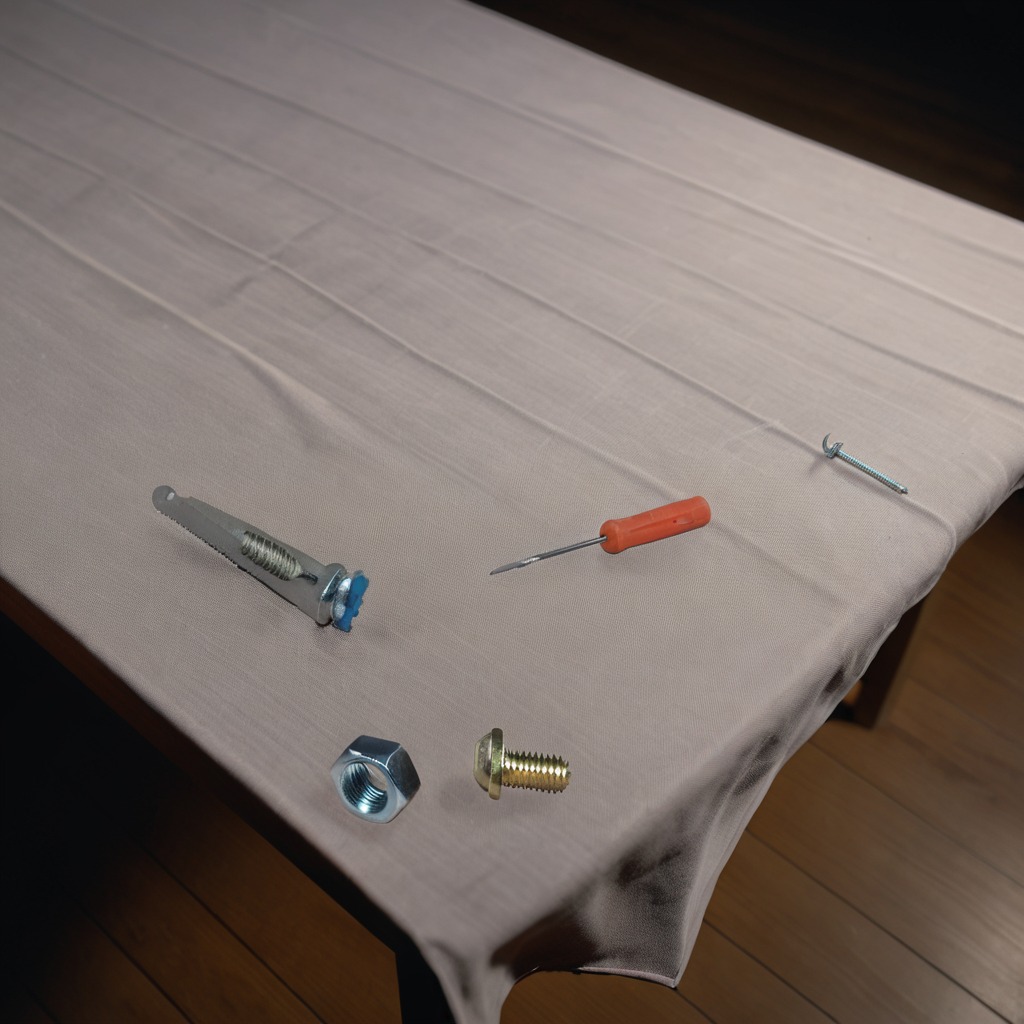
A metal machine screw, an iron nail, a handheld metal saw, a screwdriver, and a metal nut are lying on a clean wooden table.